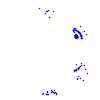
Particle: kaon